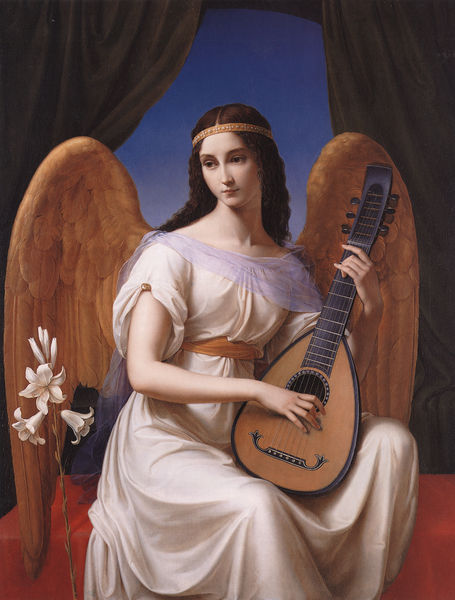
Titel: Mignon
Künstler: Wilhelm Schadow
Standort: Leipzig
Institution: Museum der Bildenden Künste
Schlagwörter: blau, dunkel, flügel, gemälde, himmel, schatten, umhang, weiß, gelb, grün, mädchen, sitzen, blume, blumen, braun, fenster, finger, frau, haar, kleid, licht, mund, nacht, nase, orange, raum, schwarz, tisch, zimmer, blüten, dame, gürtel, rot, schal, schleier, tuch, malerei, symbolismus, arm, augen, band, falten, federn, gesicht, stirnband, trauer, ärmel, hände, instrument, tischdecke, vorhang, öl, gewand, gold, haare, gitarre, musik, musiker, person, haarreif, locken, schön, engel, vase, taille, fläche, farbe, formen, bank, haarband, romantik, weib, weiblich, spielen, musikinstrument, musizieren, muse, faltenwurf, glatt, knie, transparent, spiel, antike, guitarre, stengel, allegorie, fräulein, lilie, stängel, bratsche, reif, laute, mandoline, saiten, saiteninstrument, lilien, maria, leier, musikerin, anmut, verkündigung, präraffaelit, fau, jungrau, orchidee, gabriel, seiteninstrument, stirnreif, taillenband, bünde, braunes haar, jungfreulich